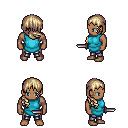
a pixel art fantasy rpg character, male body template, human, dark skin, teal tunic, metal pants, white blonde right-swept hairstyle, dagger, four views (front, back, left, right), 2x2 character sprite sheet, small pixel art, hard edges, no anti-aliasing